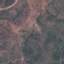
Land use / land cover class: HerbaceousVegetation